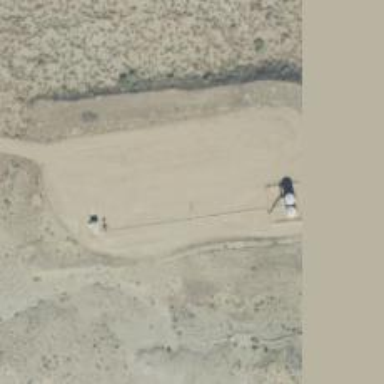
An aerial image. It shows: Petroleum well that is man-made.